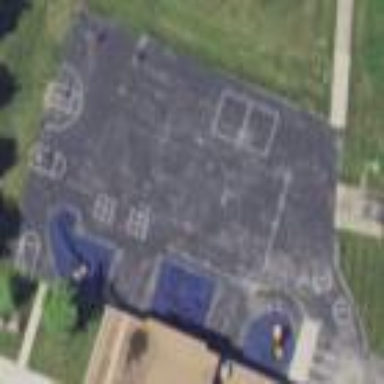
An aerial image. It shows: Schoolyard designated as leisure land.